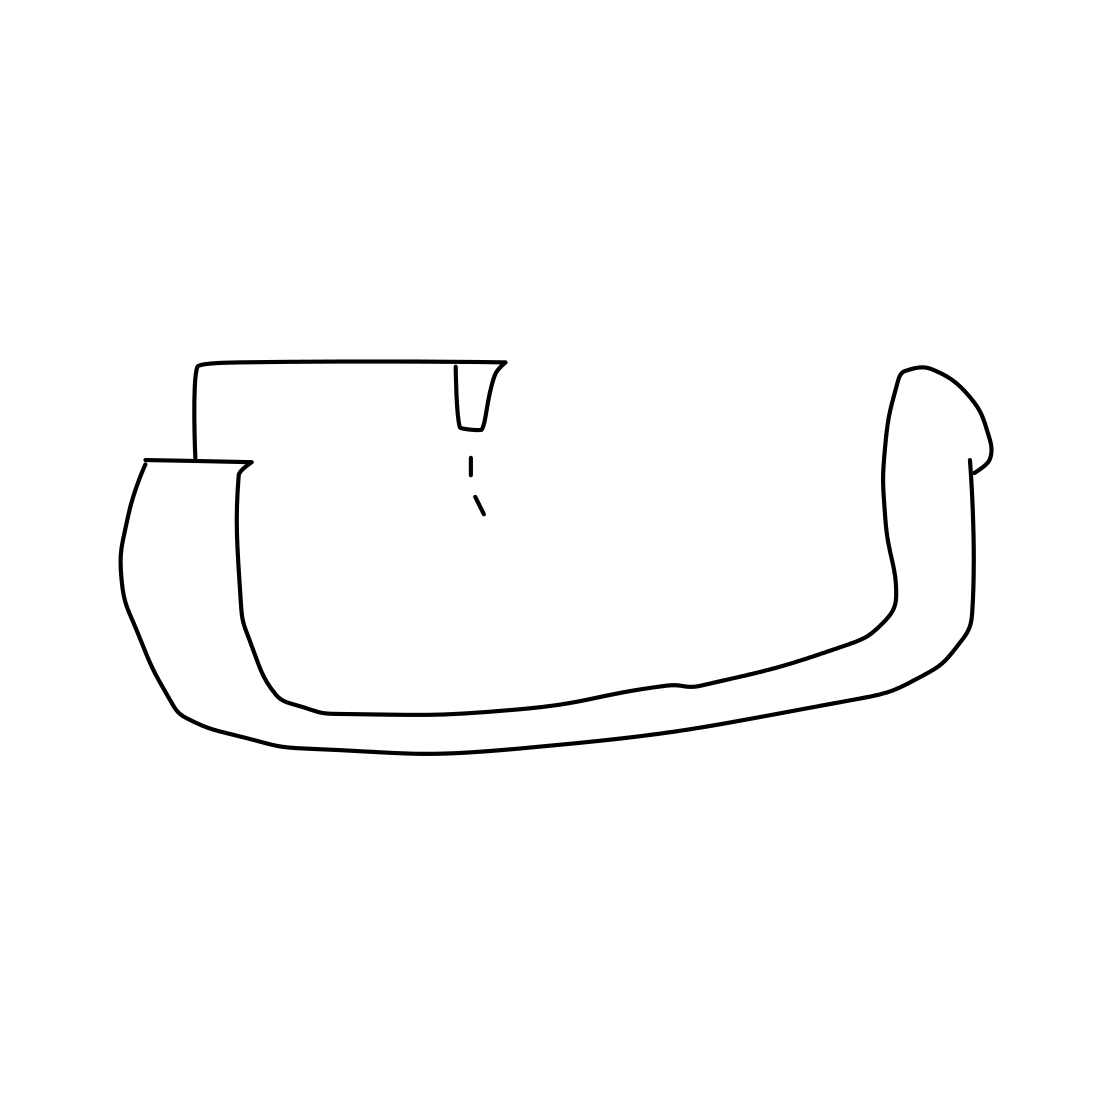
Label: bathtub